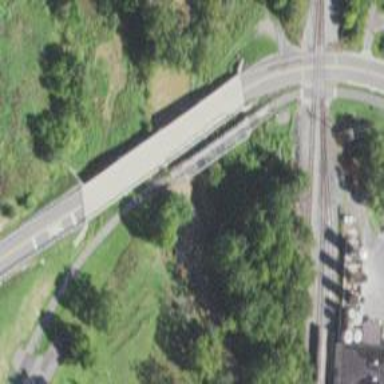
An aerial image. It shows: Footway bridge.